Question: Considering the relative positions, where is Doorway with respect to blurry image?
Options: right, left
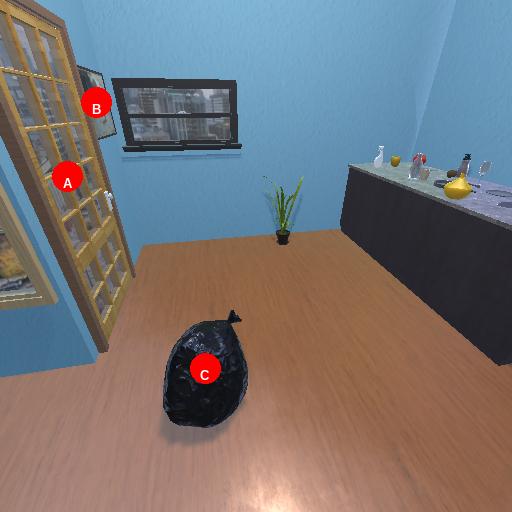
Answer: right